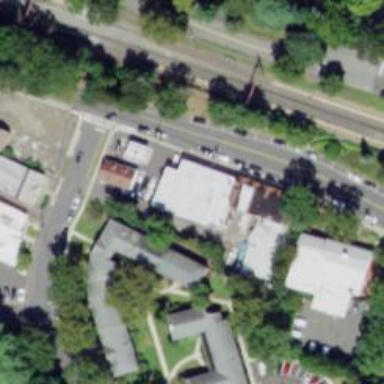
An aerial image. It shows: Pharmacy.